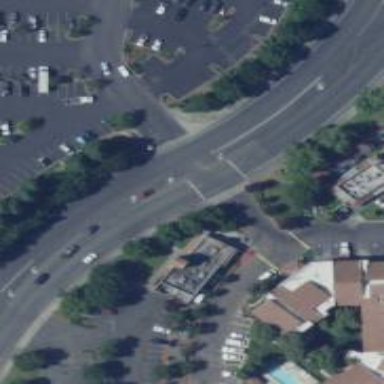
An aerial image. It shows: Road with stop sign.